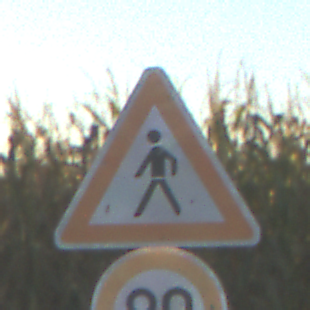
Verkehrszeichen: FussgaengerRechts
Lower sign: Geschwindigkeit80
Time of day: SunriseSunset
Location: Outdoor (RoadRail)
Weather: Clear
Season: NotSpecified
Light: Natural